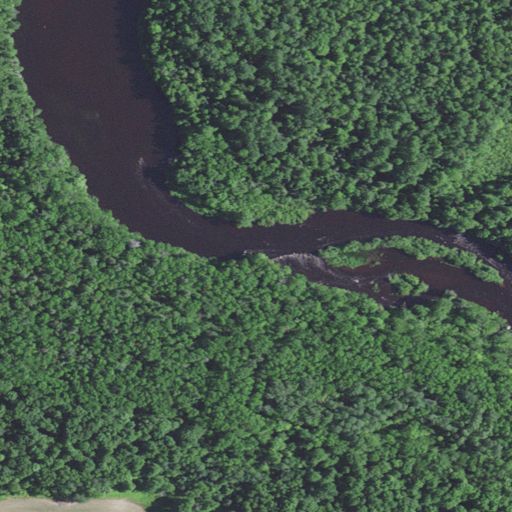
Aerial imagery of cliff(s) in Wisconsin named The Ledge containing woody wetlands, mixed forest, open water, deciduous forest, herbaceous wetlands, and cultivated crops